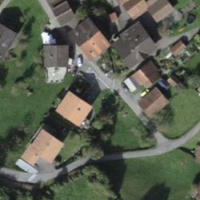
EUNIS habitat code: 55
Species observed at this site:
Turdus viscivorus
Filipendula ulmaria